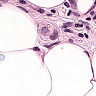
Metastatic tissue present: yes